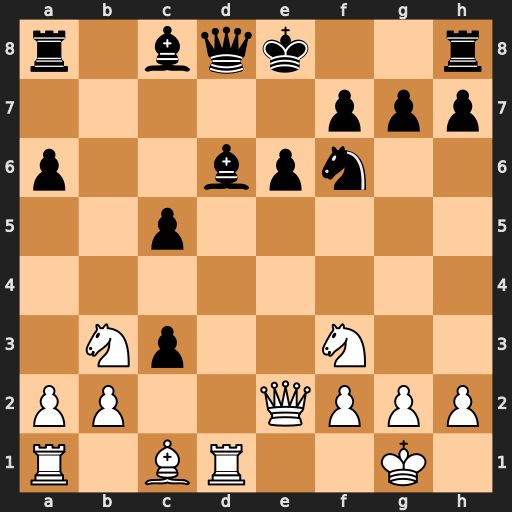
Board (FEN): r1bqk2r/5ppp/p2bpn2/2p5/8/1Np2N2/PP2QPPP/R1BR2K1
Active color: w
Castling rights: kq
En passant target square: -
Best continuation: Bf4 Bxf4 Rxd8+